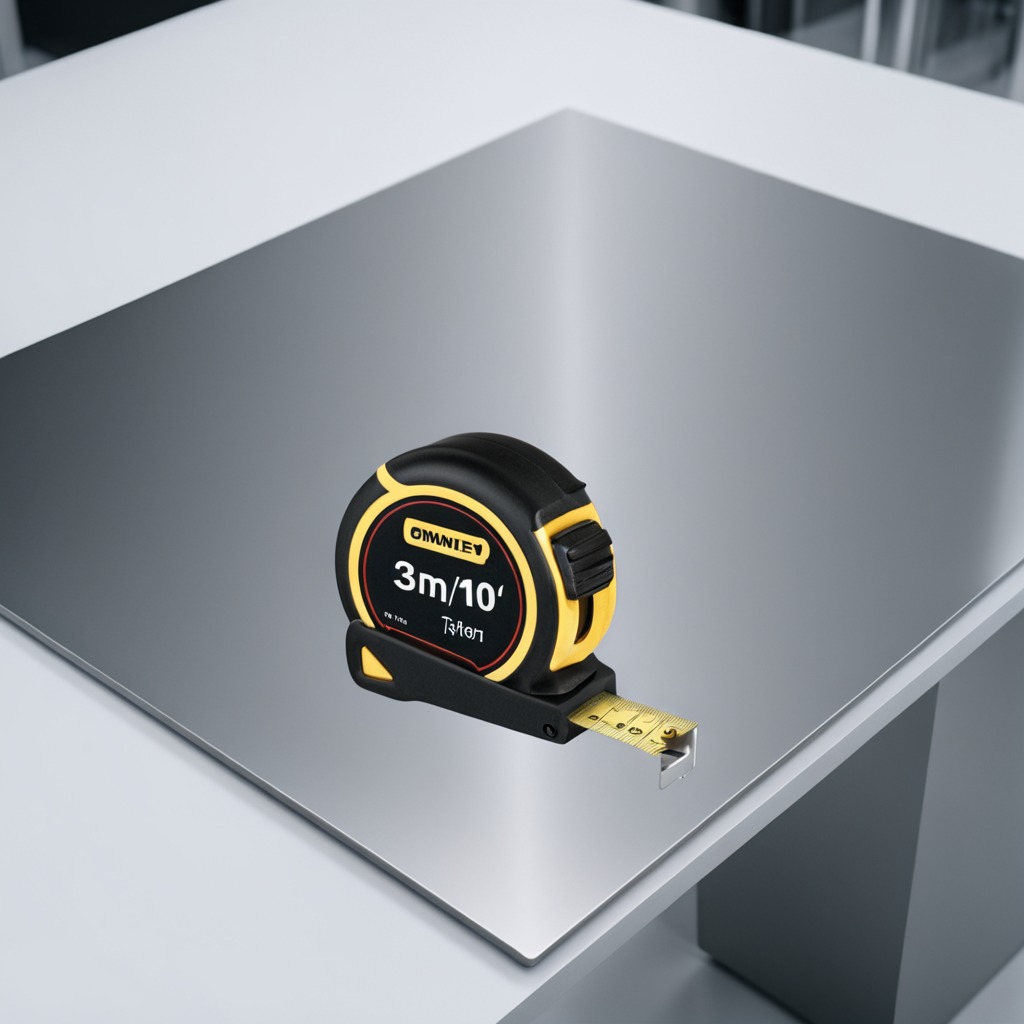
A measuring tape lies on a stainless steel table in a high-end prototyping lab.